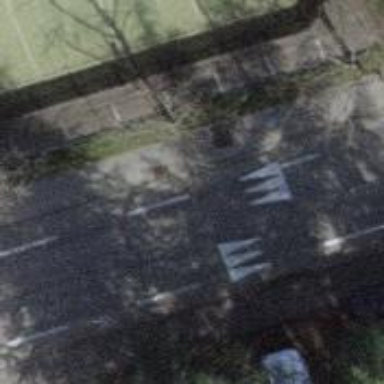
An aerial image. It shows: Traffic hump for calming the traffic.